Question: I am designing a scientific calculator as a Microsoft windows calculator.
The problem when I design is I can't to insert special symbols like picture illustrated.
How to insert those type of symbols in VB 2010 buttons to display it?
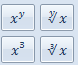
Answer: Click Windows 7 start button and search for 'Character Map', pick a character you want, then copy/paste into Button's Text property assignment. Alternatively, go to:
-
Either way you should be seeing a tool like this:

Credit:
- <URL>